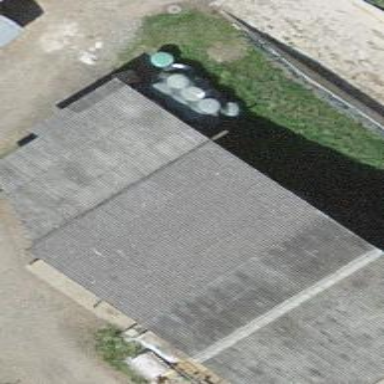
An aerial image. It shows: Garage.